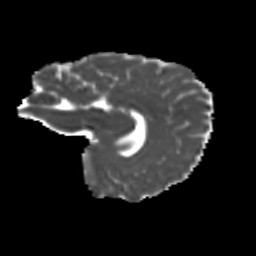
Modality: MD
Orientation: sagittal
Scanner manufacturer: siemens
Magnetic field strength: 3 T
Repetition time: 9.2 s
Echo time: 0.084 s